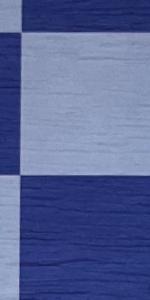
Label: Empty